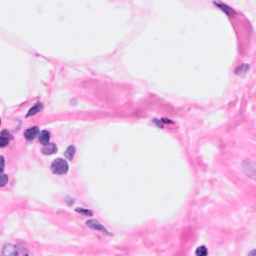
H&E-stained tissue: Breast